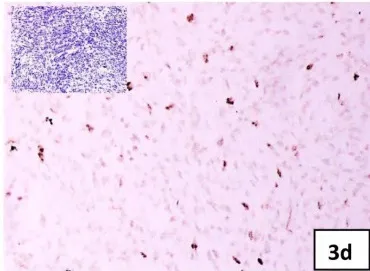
CD68, x100, d. Ki67, x100, Inset: Desmin, x100.
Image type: pathology (immunostaining)